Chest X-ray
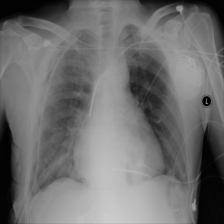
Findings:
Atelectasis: negative
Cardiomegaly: positive
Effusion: positive
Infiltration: negative
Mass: positive
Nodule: negative
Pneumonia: negative
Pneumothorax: negative
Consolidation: negative
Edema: negative
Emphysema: positive
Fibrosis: negative
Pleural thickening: negative
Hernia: negative